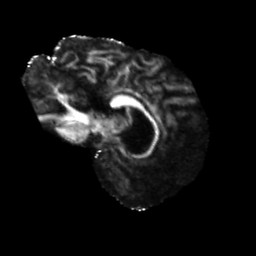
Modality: FA
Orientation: sagittal
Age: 64
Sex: male
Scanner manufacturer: siemens
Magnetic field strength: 3 T
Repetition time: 5.47 s
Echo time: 0.0854 s